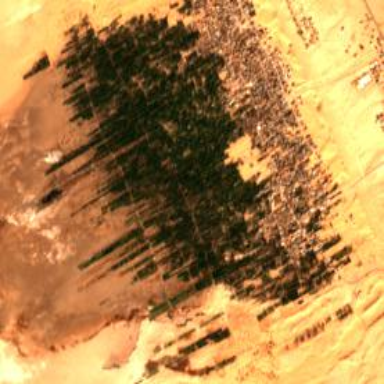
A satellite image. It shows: Beautiful orchard with date palms trees.